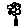
Label: flower